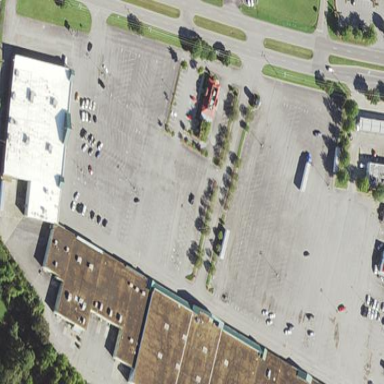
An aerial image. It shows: Parking area.